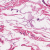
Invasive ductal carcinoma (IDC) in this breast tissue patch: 0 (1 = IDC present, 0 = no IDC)